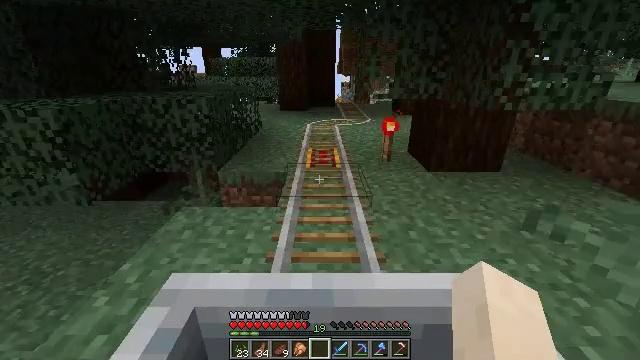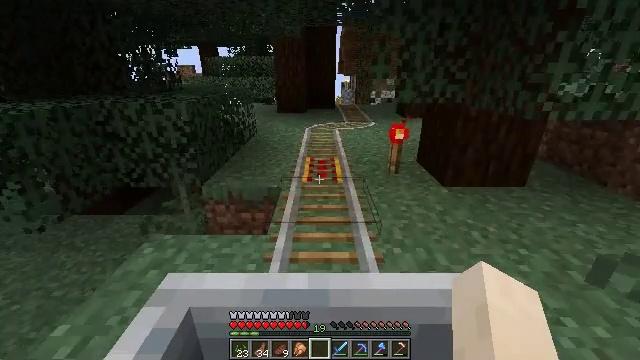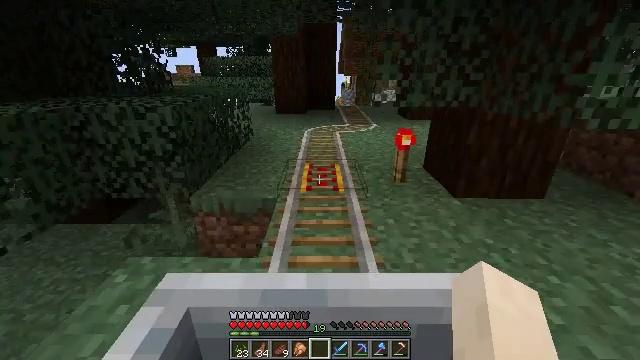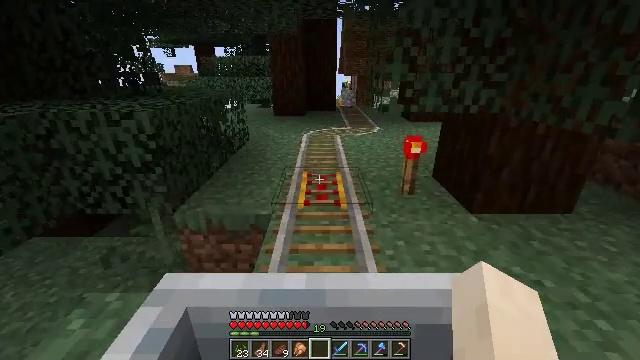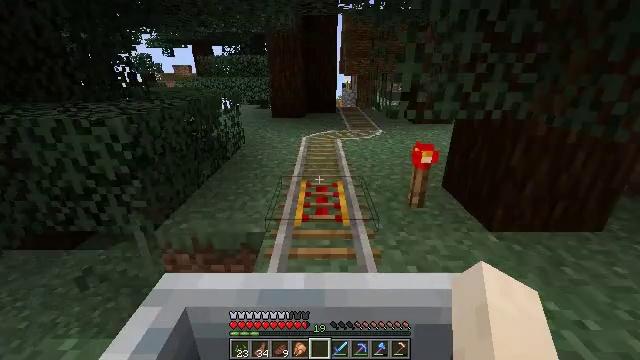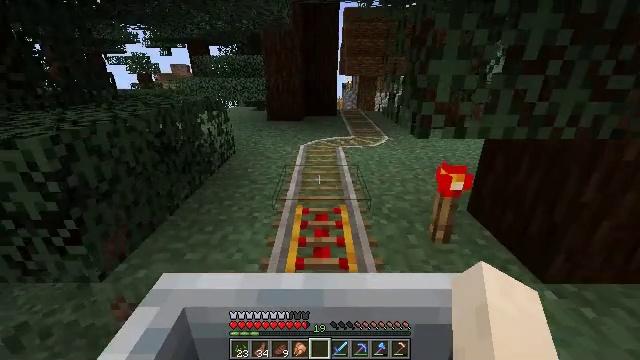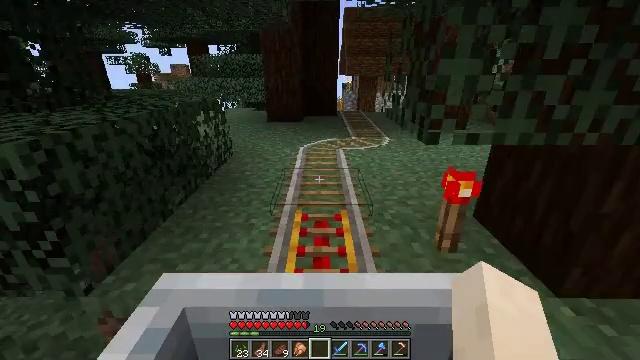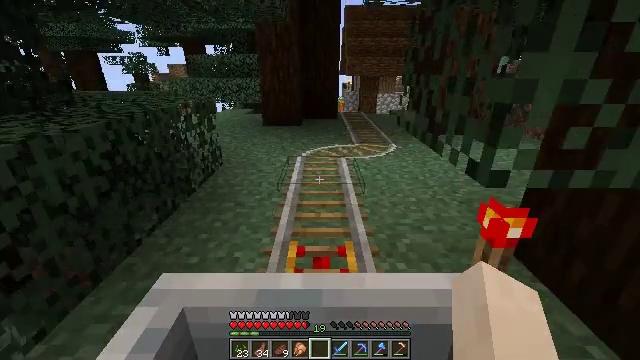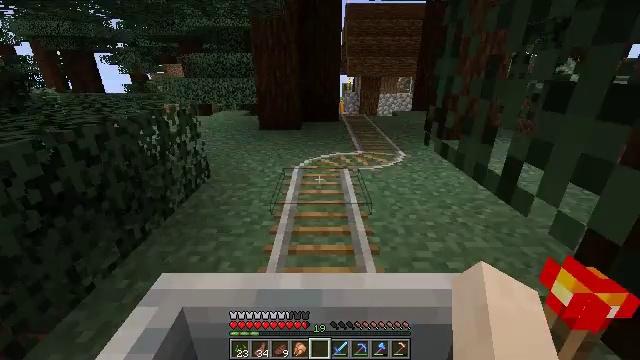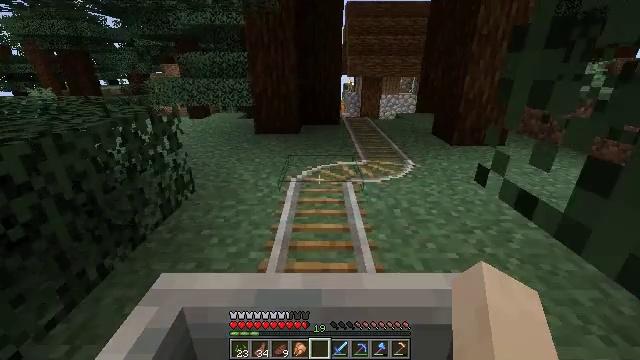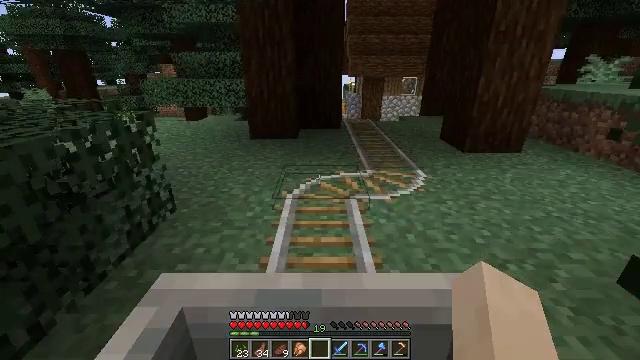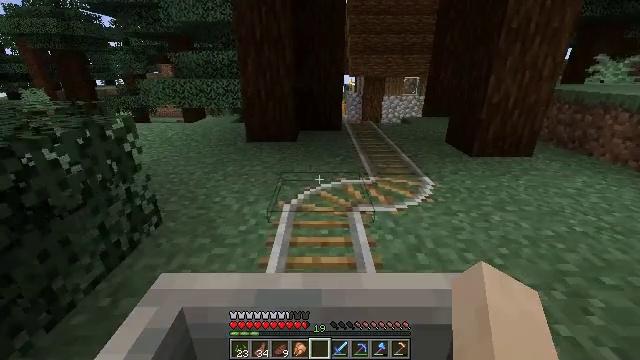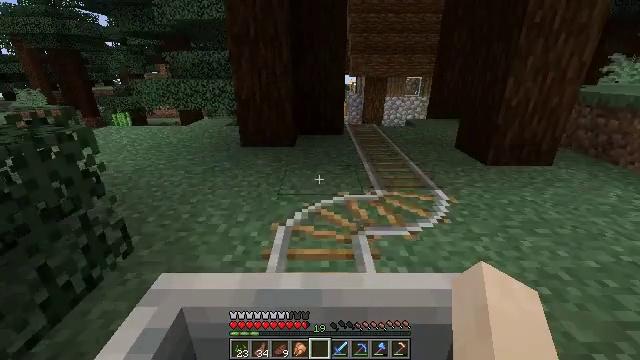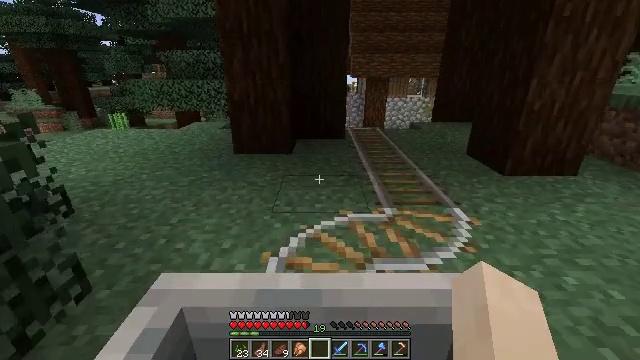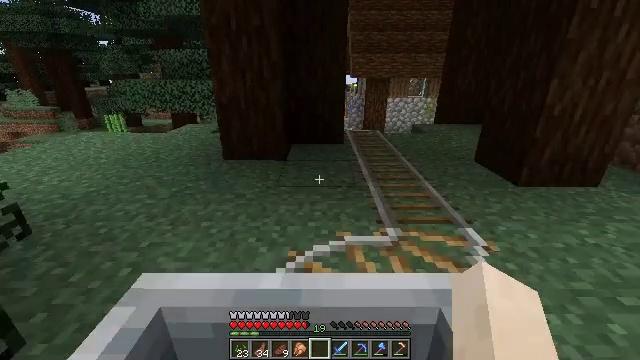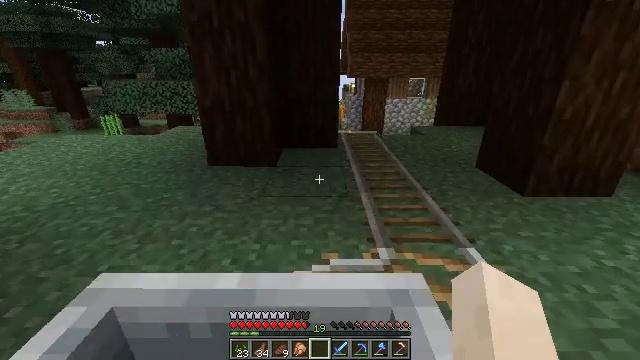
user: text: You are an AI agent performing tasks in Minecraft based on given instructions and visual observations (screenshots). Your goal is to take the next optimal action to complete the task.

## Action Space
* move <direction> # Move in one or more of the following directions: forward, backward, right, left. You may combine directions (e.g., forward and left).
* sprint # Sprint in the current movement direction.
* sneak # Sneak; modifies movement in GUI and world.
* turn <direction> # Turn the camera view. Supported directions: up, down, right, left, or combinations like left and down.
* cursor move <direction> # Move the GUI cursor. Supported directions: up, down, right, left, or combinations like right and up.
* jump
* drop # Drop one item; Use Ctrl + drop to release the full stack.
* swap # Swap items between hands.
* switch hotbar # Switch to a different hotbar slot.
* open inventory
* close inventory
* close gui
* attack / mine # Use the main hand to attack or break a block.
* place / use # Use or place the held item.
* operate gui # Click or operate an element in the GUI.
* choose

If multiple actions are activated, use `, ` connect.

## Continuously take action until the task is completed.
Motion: motion action
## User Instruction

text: Gather wheat by left-clicking on it.
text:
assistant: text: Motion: no_op
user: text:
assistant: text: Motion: no_op
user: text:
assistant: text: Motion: no_op
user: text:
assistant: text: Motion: no_op
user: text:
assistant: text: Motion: no_op
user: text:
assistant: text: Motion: no_op
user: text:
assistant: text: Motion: no_op
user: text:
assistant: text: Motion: no_op
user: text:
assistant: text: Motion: no_op
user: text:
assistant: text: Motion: no_op
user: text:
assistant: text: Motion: no_op
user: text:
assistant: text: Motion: no_op
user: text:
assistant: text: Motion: no_op
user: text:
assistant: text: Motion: no_op
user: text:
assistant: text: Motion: no_op
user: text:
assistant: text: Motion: no_op
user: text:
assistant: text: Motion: no_op
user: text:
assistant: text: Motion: no_op
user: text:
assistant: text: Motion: no_op
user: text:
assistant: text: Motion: no_op
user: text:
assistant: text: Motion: no_op
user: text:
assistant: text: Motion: no_op
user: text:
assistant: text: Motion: no_op
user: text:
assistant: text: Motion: no_op
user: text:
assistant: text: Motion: no_op
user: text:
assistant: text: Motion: no_op
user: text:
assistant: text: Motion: no_op
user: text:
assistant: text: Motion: no_op
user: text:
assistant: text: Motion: no_op
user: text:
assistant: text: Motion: no_op